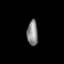
Tissue: prostate
Cell type: Fibroblasts
Senescence score: 0.7224
Nuclear area (px): 266
Mean DAPI intensity: 138.214